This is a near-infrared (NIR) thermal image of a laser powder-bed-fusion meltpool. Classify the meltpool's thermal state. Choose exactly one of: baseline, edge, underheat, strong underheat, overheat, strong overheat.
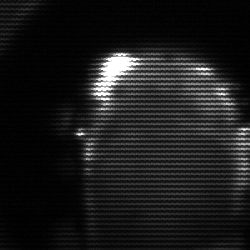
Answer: baseline